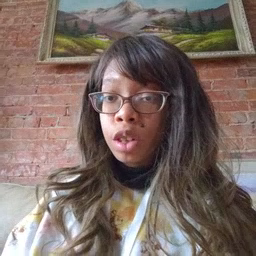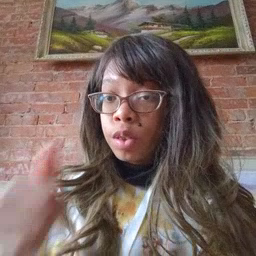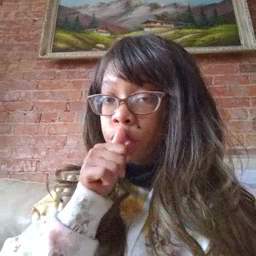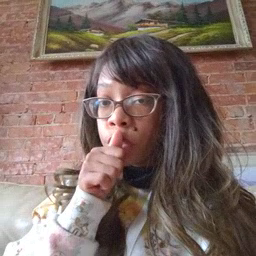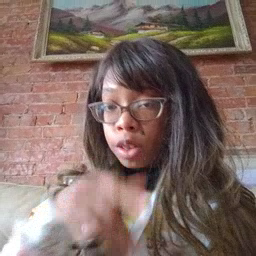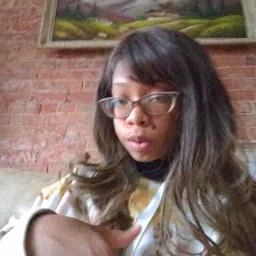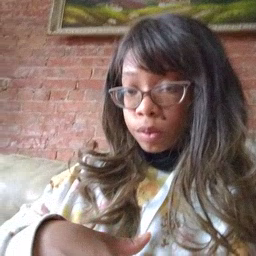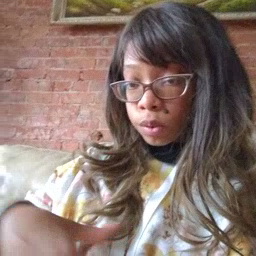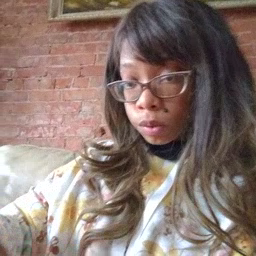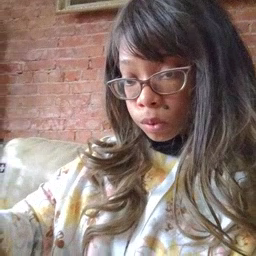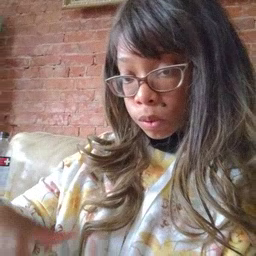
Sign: underwear